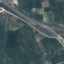
Land use / land cover: Highway